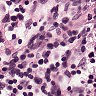
Metastatic tissue present: no